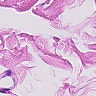
Metastatic tissue present: no